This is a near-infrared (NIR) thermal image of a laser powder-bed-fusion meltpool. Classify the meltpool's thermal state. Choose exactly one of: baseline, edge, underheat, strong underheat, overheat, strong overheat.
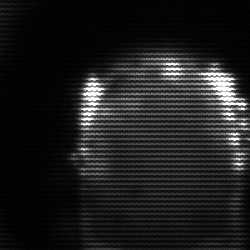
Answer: baseline